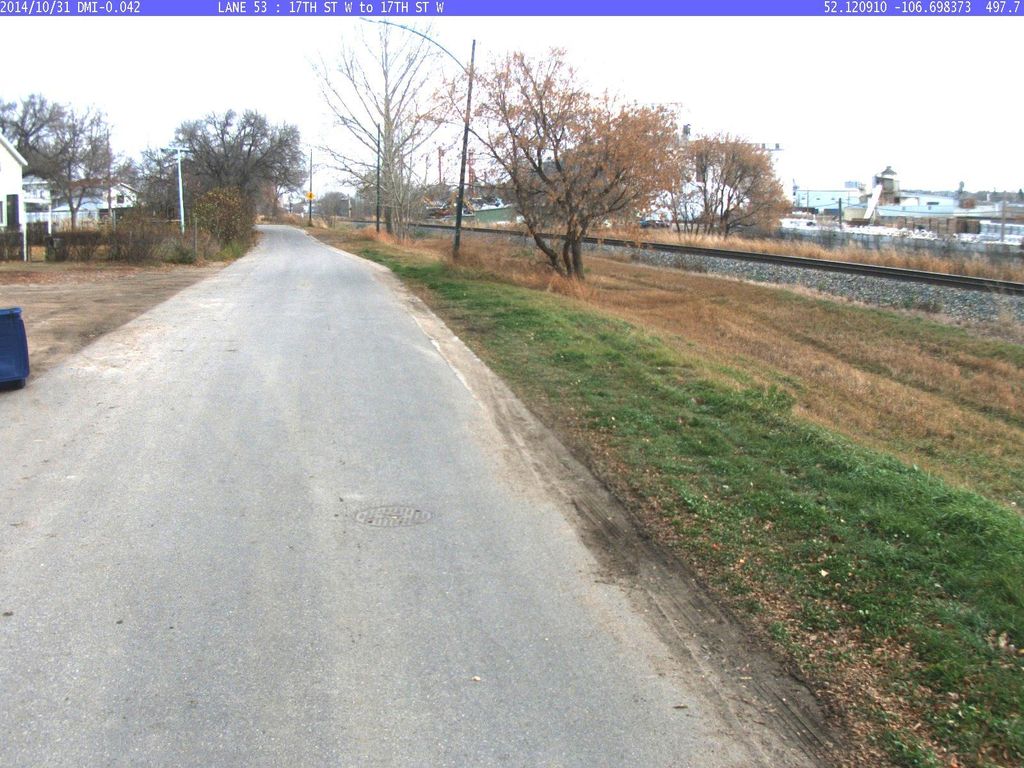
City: saskatoon